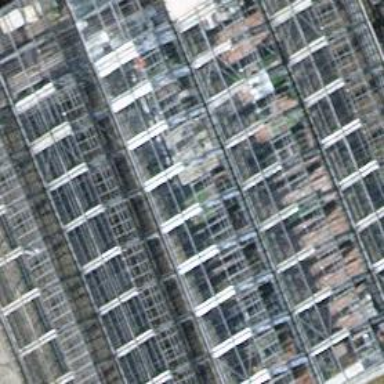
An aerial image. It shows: Greenhouse.